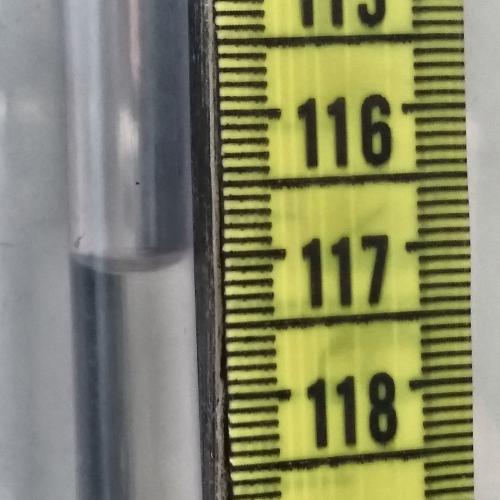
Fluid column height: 117.1 cm